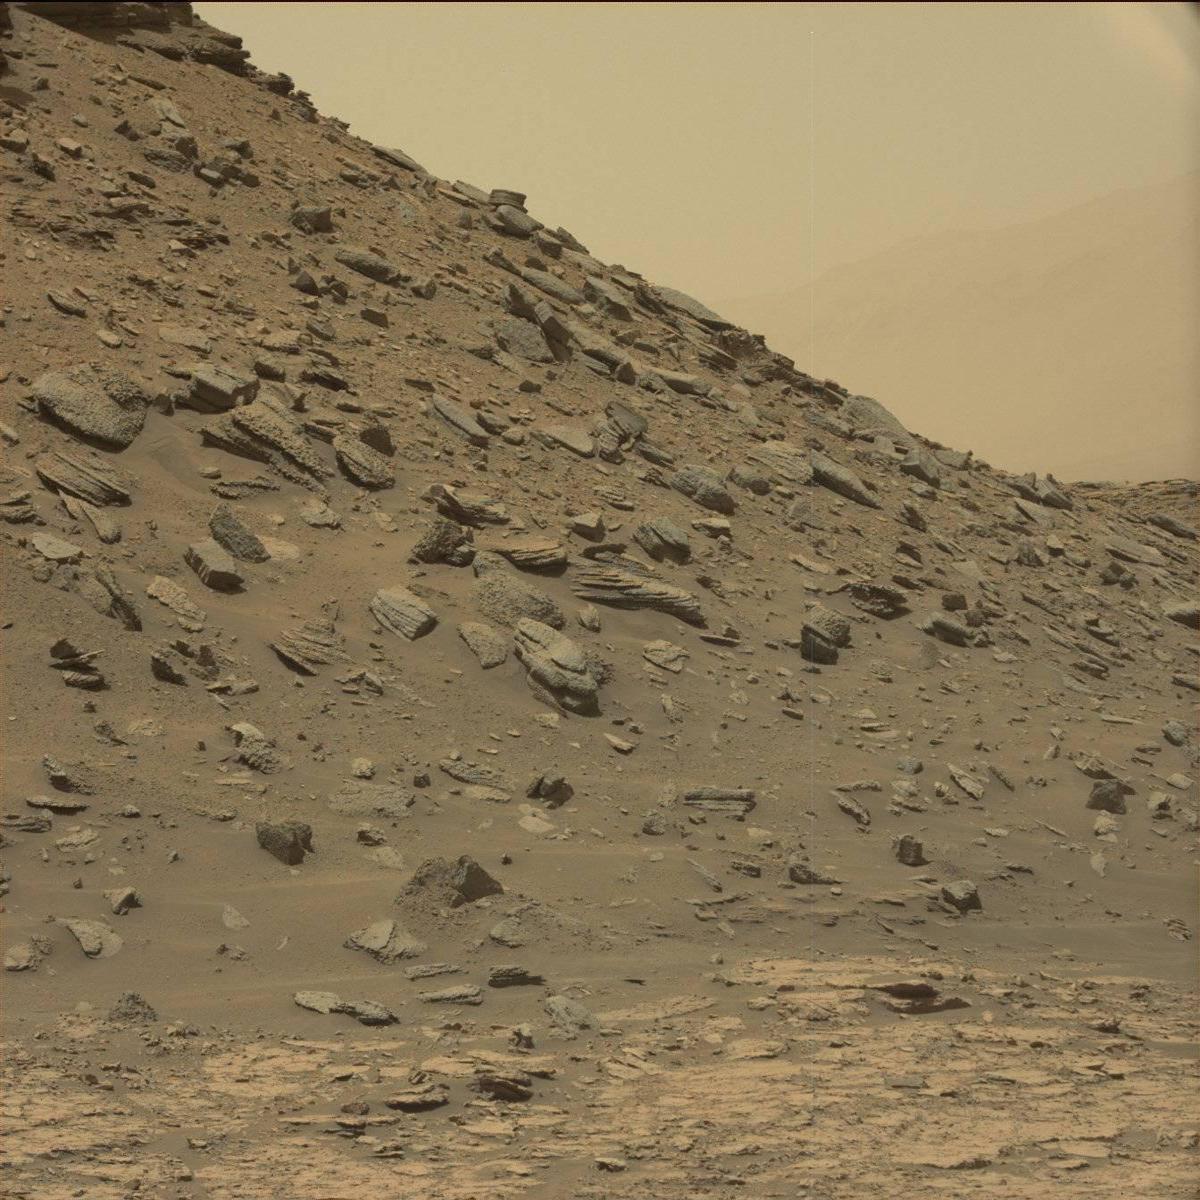
Terrain classes present: Bedrock, Ridge, Rock, Sand / Soil, Sky